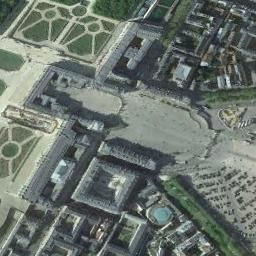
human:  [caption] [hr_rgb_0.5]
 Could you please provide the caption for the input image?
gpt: The gray palace has some parks, A square and some palaces .

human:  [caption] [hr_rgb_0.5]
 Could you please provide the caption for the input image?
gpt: There are many trees around the palace .

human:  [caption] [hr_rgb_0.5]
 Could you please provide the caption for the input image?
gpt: The palace is on the open place next to the grass and parking lot .

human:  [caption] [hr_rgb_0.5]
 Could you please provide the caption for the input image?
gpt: There are many cars near the palace .

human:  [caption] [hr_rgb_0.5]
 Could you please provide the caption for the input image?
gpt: There are some green lawns beside the palace .